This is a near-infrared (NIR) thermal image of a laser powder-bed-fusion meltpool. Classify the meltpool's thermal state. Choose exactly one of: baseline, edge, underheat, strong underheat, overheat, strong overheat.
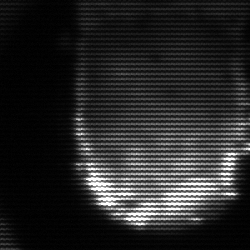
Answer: baseline